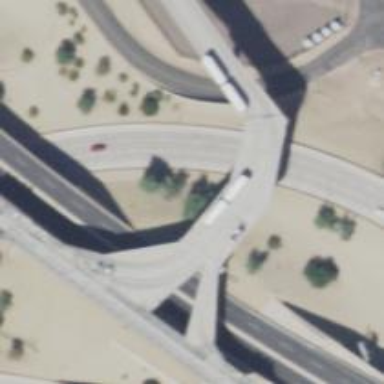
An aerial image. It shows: Yard service bridge for trams.